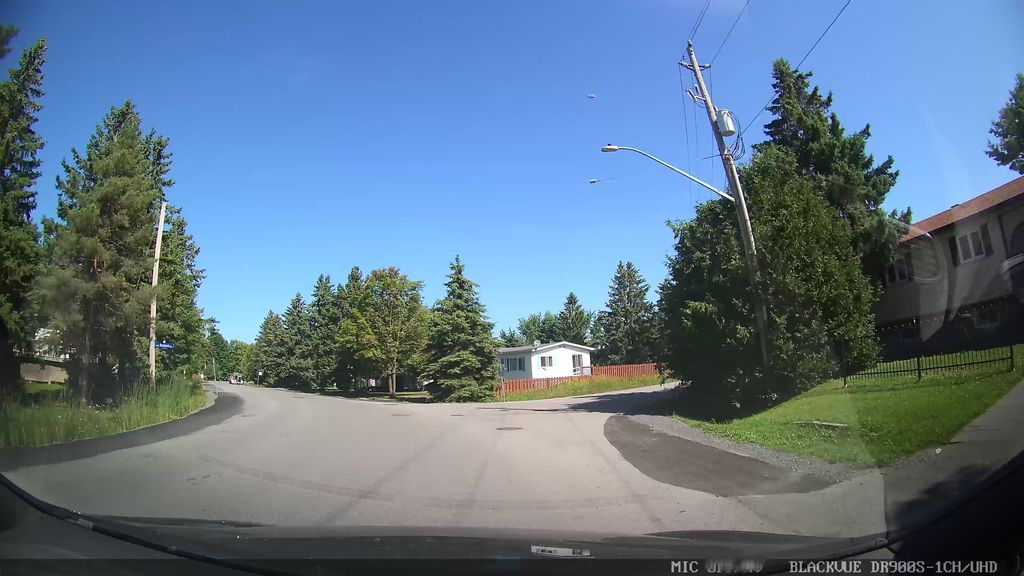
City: ottawa-gatineau